Interaction volume radius: 5 \u00c5
Interaction volume height: 20 \u00c5
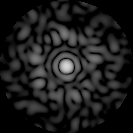
Disorder parameter: 0.8375